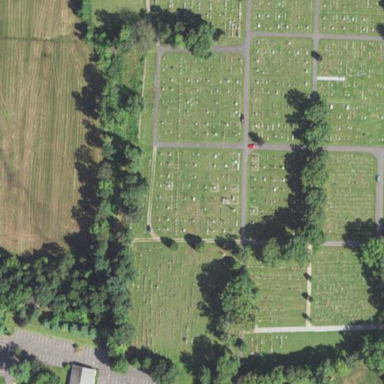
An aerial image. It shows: Private cemetery.